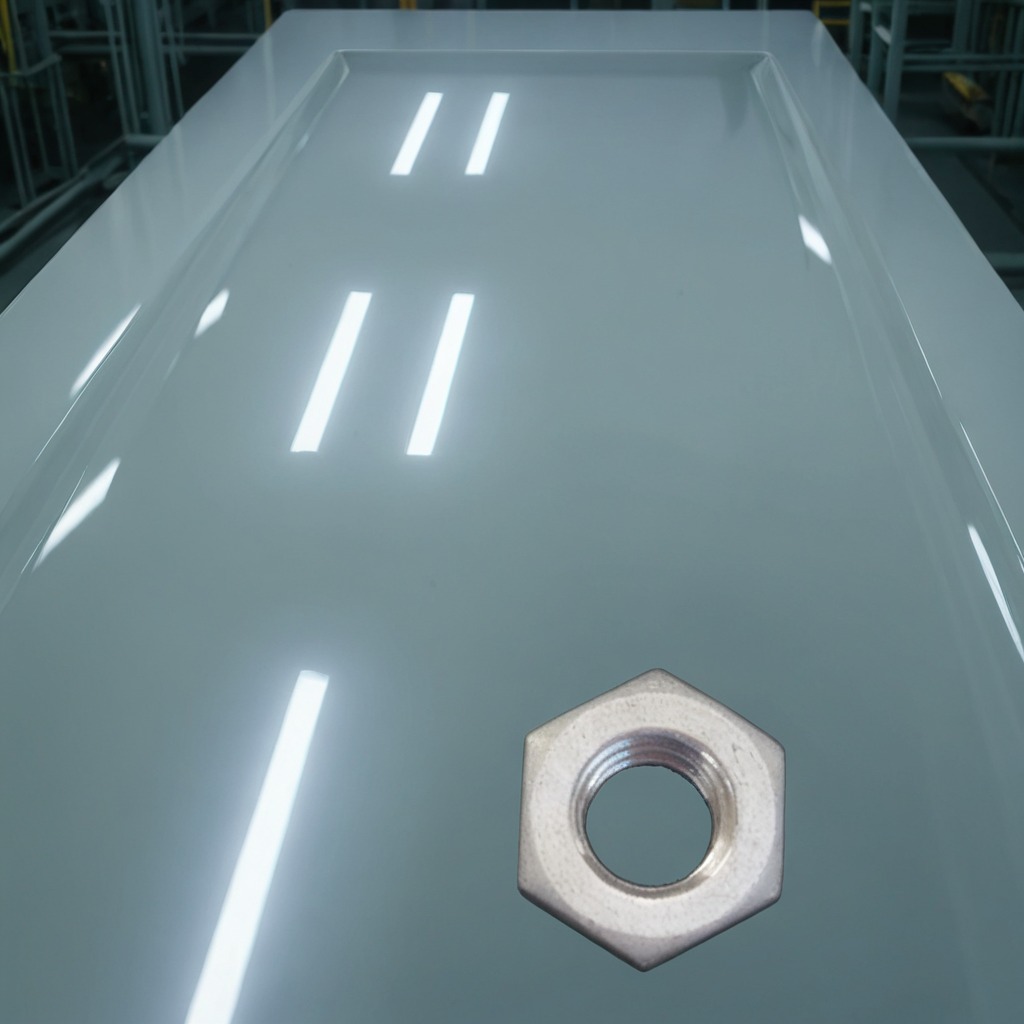
A metal nut is lying on a high-gloss table in a ship maintenance bay industrial lighting.